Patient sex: M
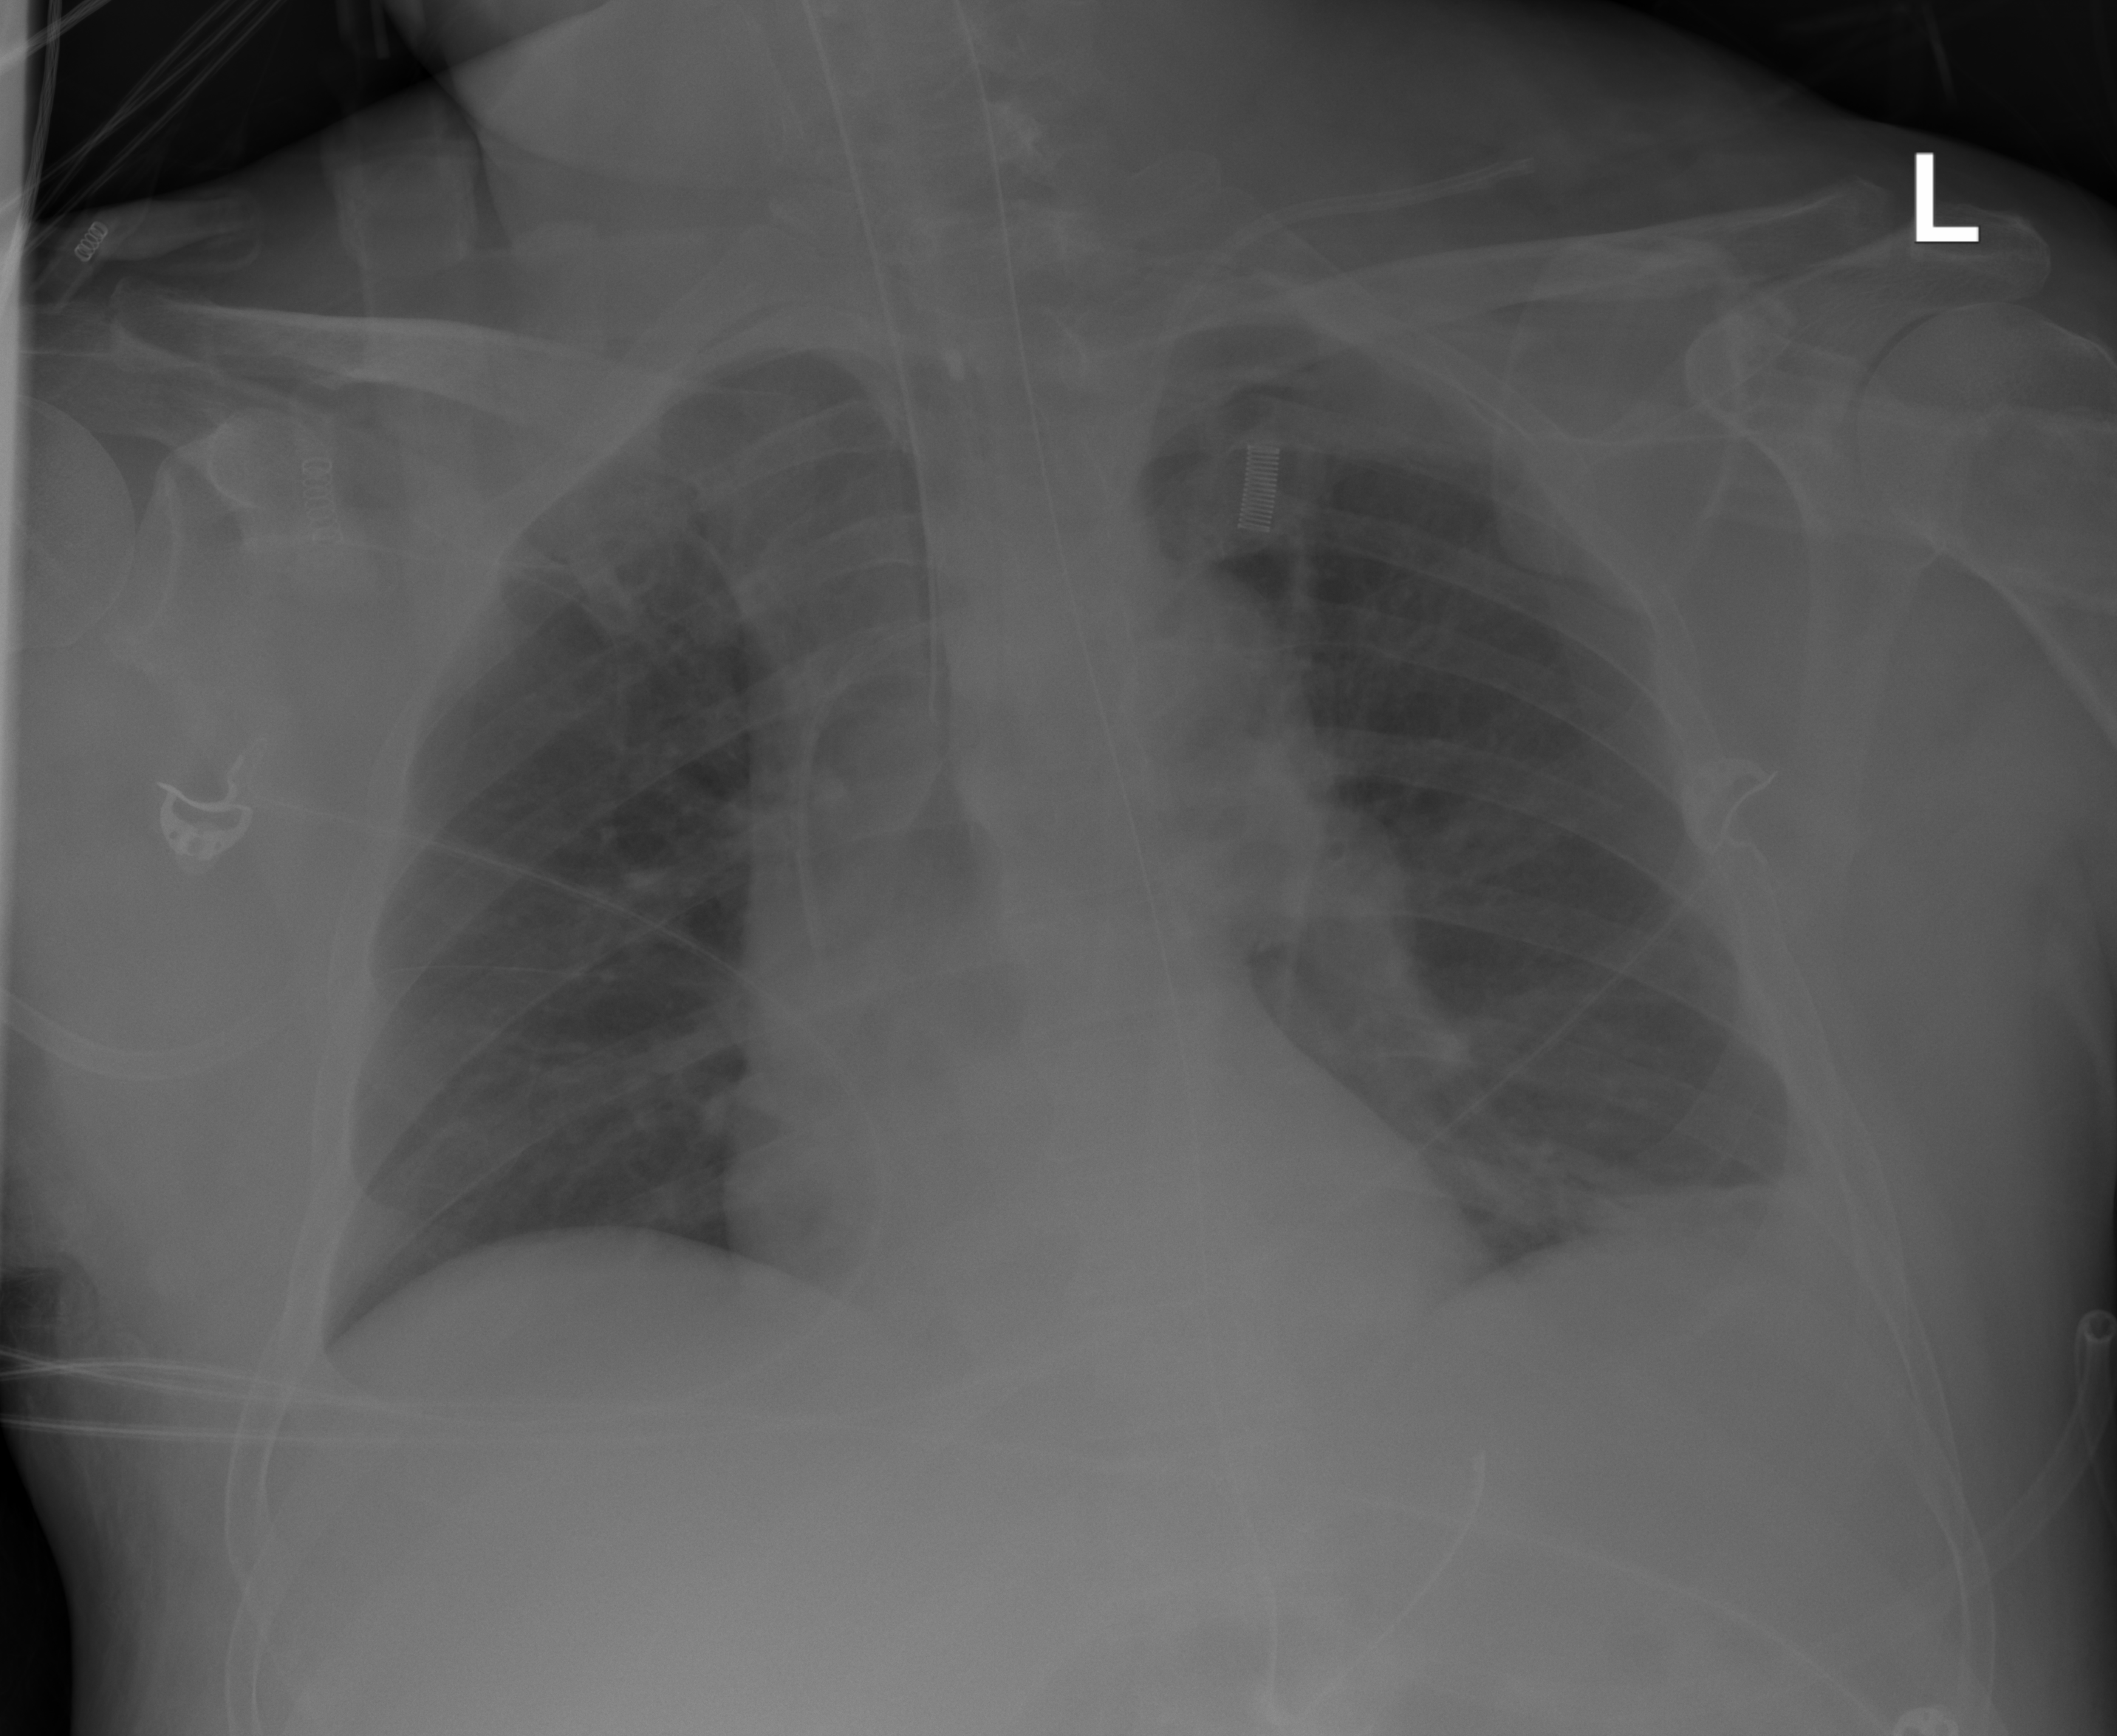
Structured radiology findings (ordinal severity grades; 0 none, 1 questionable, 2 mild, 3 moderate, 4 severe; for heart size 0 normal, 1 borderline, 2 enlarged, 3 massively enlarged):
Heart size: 0
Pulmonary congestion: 0
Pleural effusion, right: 0
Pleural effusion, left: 0
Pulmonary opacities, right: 0
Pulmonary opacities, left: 0
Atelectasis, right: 0
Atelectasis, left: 2